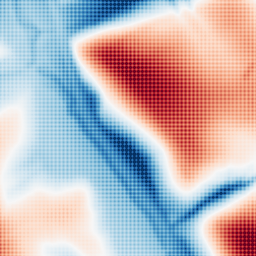
Category: multiscale
Decomposition family: dog
Decomposition parameters: sigma_low: 2
sigma_high: 50
Upsampling method: sinc_hamming
Upsampling parameters: scale: 4
kernel_size: 4
Upsampling scale: 4